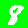
Digit: 8